Question: I have a large database from which I have extracted a data value (x) using the aggregate function:
'''
library(plotrix)
aggregate(mydataNC[,c(52)],by=list(patientNC, siteNC, supNC),max)
'''
OUTPUT:

Each (x) value has a corresponding distance value in located in a column titled (dist) in this database.
What is the easiest way to extract the value dist and added to the table?
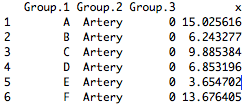
Answer: I'd probably start with merge() first. Here's a small reproducible example you can use to see what's going on and modify it to use your data:
'''
# generate bogus data and view it
x1 <- rep(c("A", "B", "C"), each = 4)
x2 <- rep(c("E", "E", "F", "F"), times = 3)
y1 <- rnorm(12)
y2 <- rnorm(12)
md <- data.frame(x1, x2, y1, y2)
> head(md)
x1 x2 y1 y2
1 A E -<PHONE> -<PHONE>
2 A E -<PHONE> <PHONE>
3 A F <PHONE> <PHONE>
4 A F -<PHONE> 2.<PHONE>
5 B E <PHONE> <PHONE>
6 B E -<PHONE> <PHONE>
# aggregate by taking maximum of each unique (x1, x2) combination
md.agg <- with(md, aggregate(y1, by = list(x1, x2), FUN = max))
names(md.agg) <- c("x1", "x2", "y1")
> md.agg
x1 x2 y1
1 A E -<PHONE>
2 B E <PHONE>
3 C E <PHONE>
4 A F <PHONE>
5 B F 2.<PHONE>
6 C F -<PHONE>
# merge y2 into the aggregated data
md.final <- merge(md, md.agg)
> md.final
x1 x2 y1 y2
1 A E -<PHONE> <PHONE>
2 A F <PHONE> <PHONE>
3 B E <PHONE> <PHONE>
4 B F 2.<PHONE> -<PHONE>
5 C E <PHONE> <PHONE>
6 C F -<PHONE> <PHONE>
'''